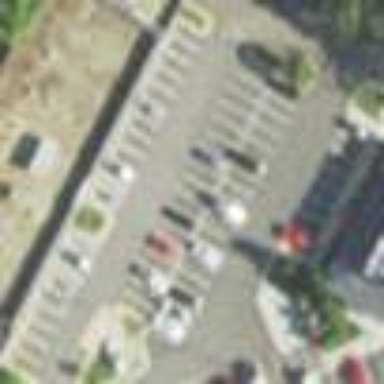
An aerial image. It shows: Parking area with surface.